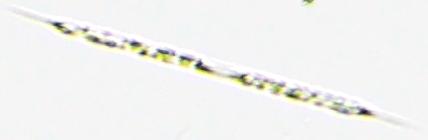
Label: Rhizosolenia